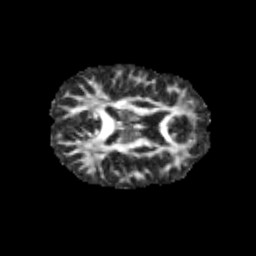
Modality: FA
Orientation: axial
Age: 12
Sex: female
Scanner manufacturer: siemens
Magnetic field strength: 3 T
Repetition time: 3.8 s
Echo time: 0.07 s